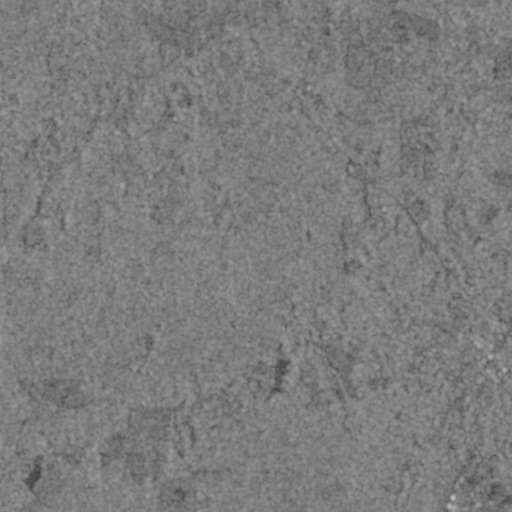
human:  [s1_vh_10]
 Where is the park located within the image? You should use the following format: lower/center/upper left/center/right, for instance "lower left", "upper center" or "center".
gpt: The park is located in the lower right of the image.
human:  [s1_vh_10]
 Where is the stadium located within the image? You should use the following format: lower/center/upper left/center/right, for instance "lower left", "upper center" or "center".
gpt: The stadium is located in the lower right of the image.
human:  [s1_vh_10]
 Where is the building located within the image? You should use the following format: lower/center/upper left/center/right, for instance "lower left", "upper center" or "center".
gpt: The building is located in the lower right of the image.
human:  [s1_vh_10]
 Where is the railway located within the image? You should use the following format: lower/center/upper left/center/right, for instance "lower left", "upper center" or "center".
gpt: The railway is located in the right of the image.
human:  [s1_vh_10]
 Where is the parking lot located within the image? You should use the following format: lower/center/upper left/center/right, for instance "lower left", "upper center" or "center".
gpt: There is no parking lot in the image.

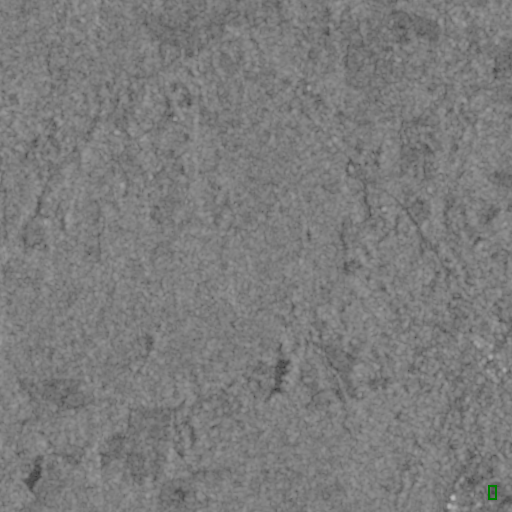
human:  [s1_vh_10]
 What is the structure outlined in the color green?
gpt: The structure outlined in green is a stadium.
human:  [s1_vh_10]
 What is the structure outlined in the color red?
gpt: There is no red outline.